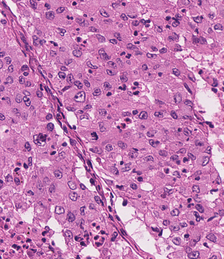
Tumor epithelial tissue: yes
Tumor-associated stroma tissue: yes
Normal tissue: no